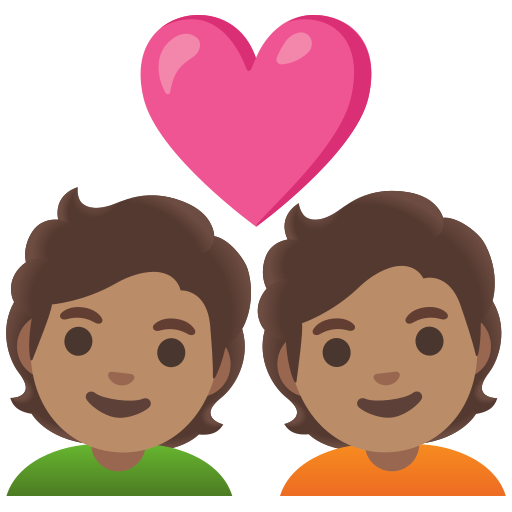
Emoji: 💑🏽